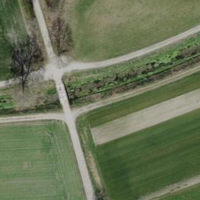
EUNIS habitat code: 52
Species observed at this site:
Sturnus vulgaris
Rhaphigaster nebulosa